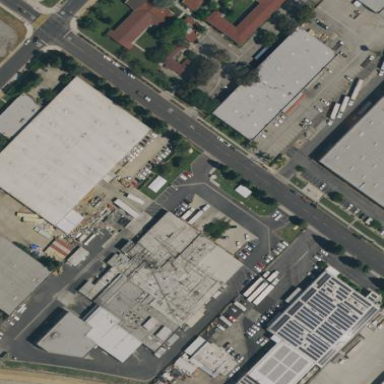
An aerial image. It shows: Warehouse building.